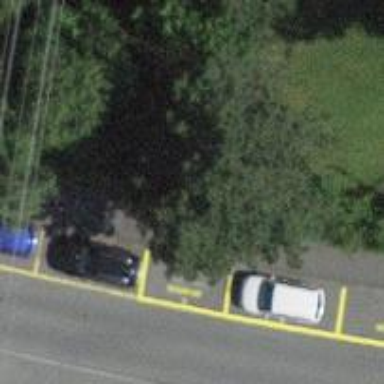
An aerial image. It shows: Street-side parking area.